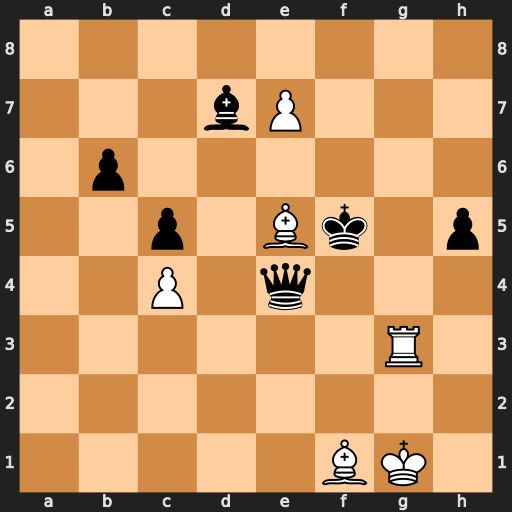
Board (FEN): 8/3bP3/1p6/2p1Bk1p/2P1q3/6R1/8/5BK1
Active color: w
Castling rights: -
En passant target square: -
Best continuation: Bd3 Qxd3 Rxd3